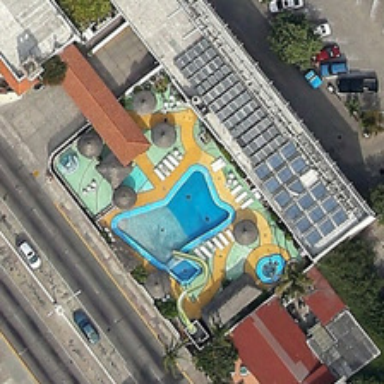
Several buildings and green trees are near a road with cars in a resort .